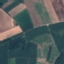
Label: AnnualCrop